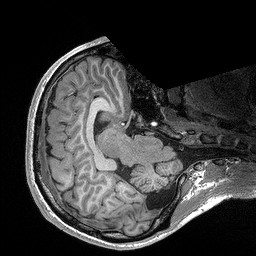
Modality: T1w
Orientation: axial
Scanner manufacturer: siemens
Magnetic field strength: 3 T
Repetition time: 2.3 s
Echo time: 0.00298 s